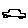
Label: car